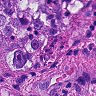
Metastatic tissue present: yes